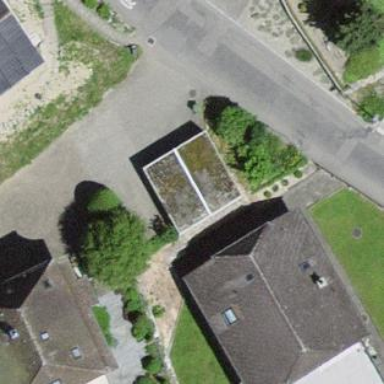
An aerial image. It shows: Garage.